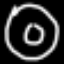
Label: donut